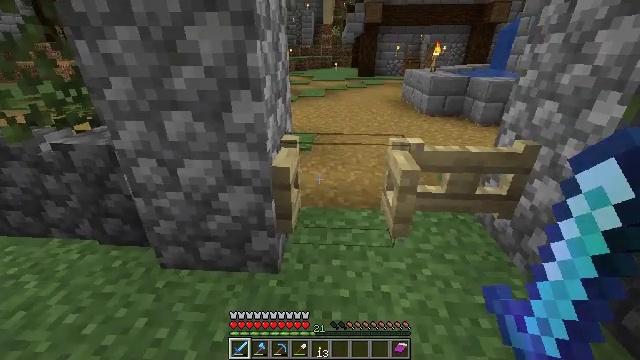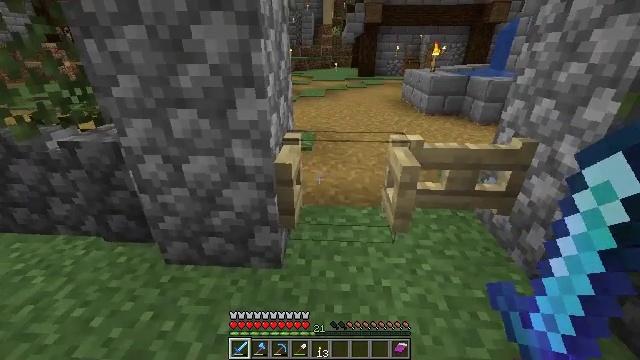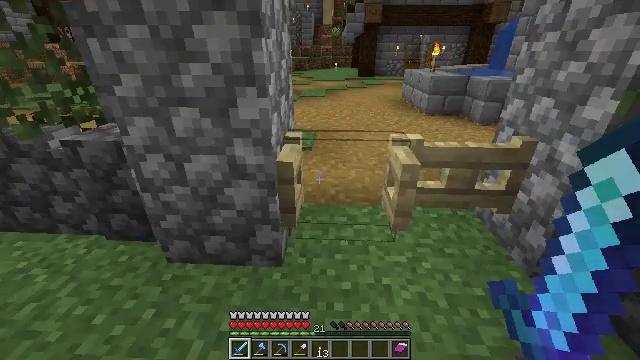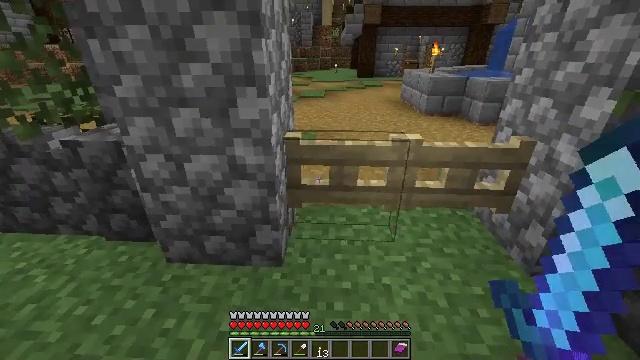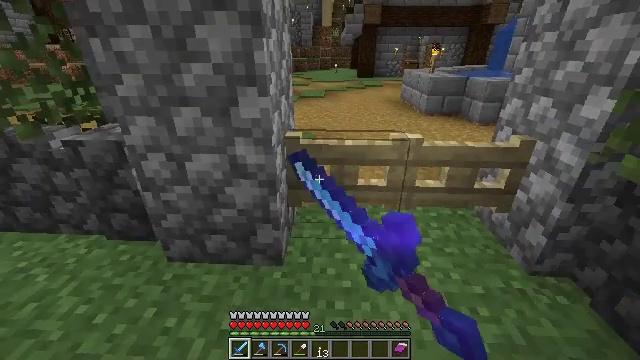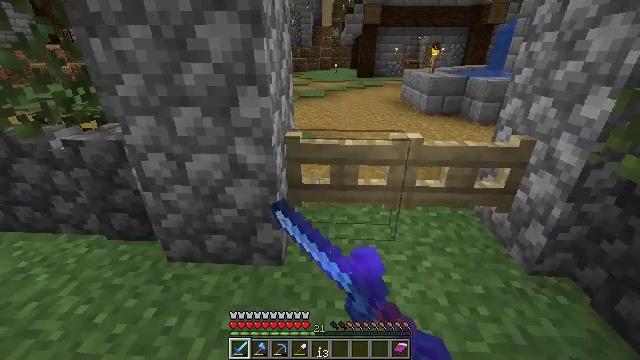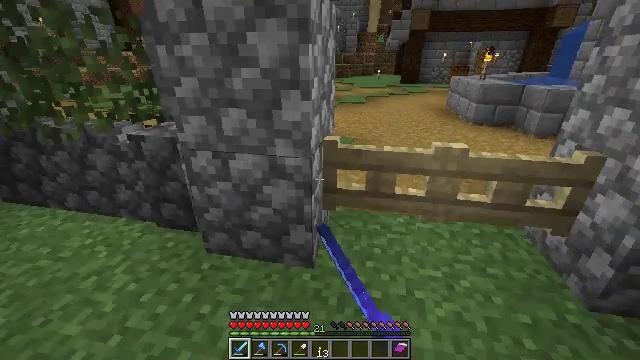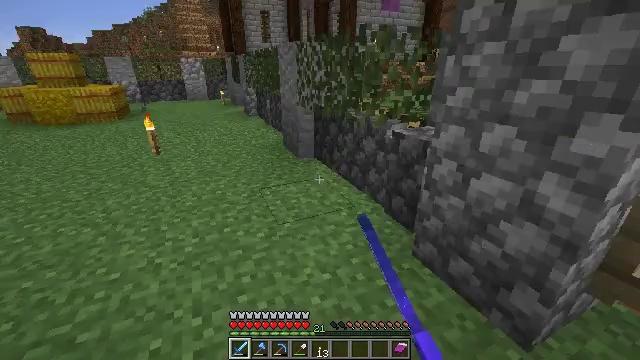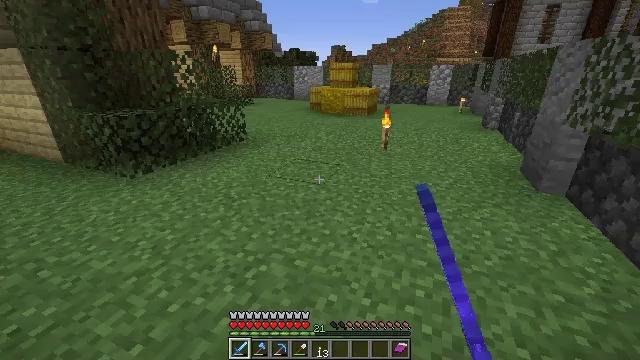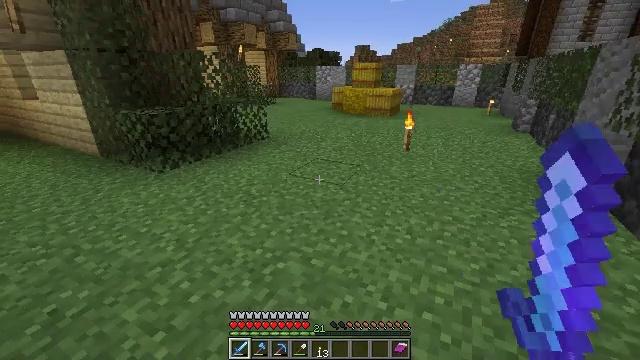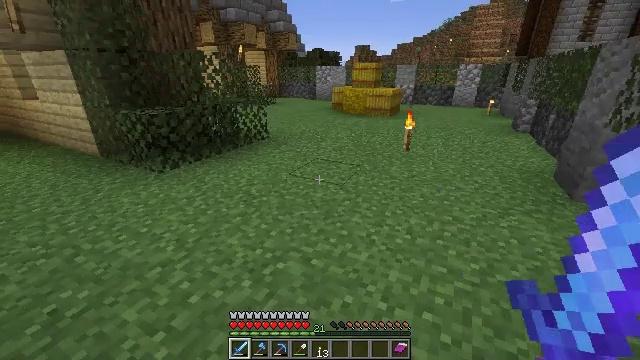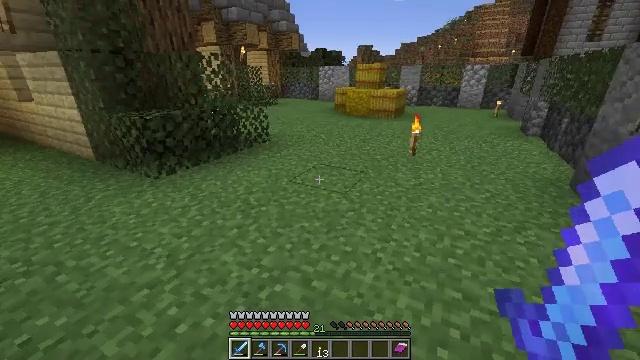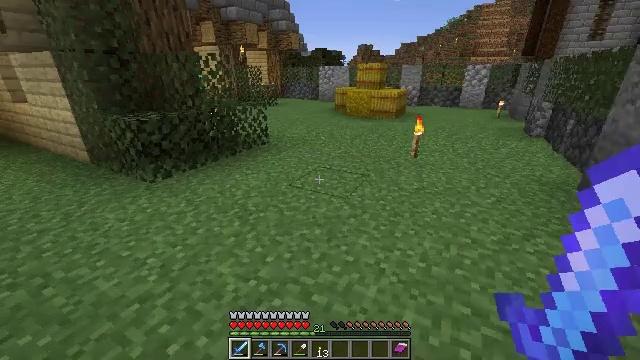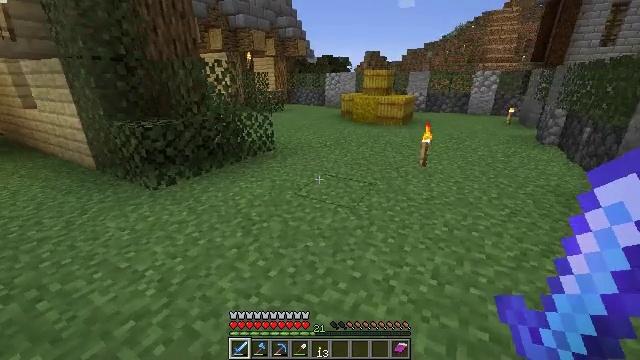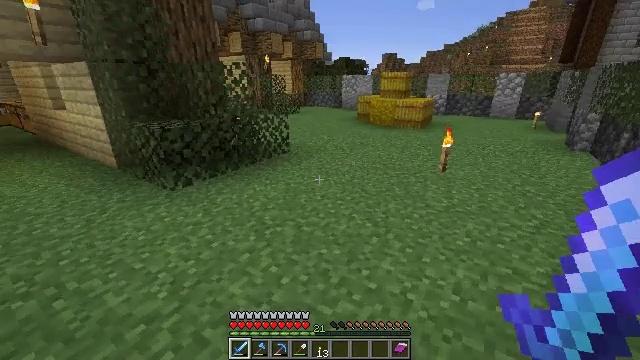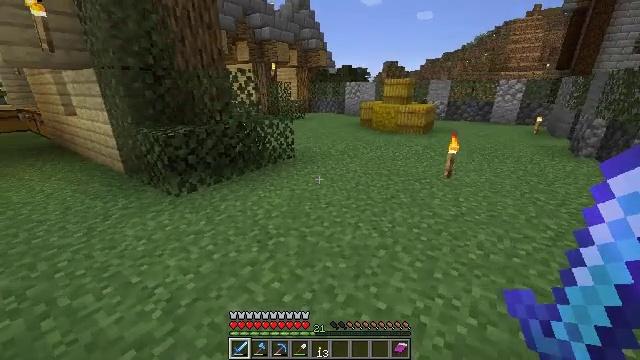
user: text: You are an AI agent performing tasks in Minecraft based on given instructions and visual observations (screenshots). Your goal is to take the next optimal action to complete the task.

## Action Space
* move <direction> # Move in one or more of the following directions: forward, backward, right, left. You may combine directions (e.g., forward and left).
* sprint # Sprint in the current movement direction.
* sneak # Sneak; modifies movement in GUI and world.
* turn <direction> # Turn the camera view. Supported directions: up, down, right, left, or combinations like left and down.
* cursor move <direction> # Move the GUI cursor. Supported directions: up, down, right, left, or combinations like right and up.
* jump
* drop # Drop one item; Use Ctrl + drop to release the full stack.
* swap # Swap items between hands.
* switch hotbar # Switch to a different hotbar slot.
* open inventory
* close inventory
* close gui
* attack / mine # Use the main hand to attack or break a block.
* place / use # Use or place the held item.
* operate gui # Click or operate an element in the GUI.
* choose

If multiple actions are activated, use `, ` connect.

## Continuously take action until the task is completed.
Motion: motion action
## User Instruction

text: Get a lead by crafting string and slimeball together.
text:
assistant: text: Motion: no_op
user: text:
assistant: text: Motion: no_op
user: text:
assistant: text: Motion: use / place
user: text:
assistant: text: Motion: use / place
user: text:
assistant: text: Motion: use / place
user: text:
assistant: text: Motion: turn left and up
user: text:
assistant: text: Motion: turn left and up
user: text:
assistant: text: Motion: turn left and up
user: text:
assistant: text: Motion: turn left
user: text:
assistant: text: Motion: move forward
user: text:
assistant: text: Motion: move forward
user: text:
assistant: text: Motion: move forward
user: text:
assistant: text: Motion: turn left and up
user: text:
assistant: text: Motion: move forward, turn left
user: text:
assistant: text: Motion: move forward
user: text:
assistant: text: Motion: move forward, turn left and up
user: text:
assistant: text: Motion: move forward, turn left and up
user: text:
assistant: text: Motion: move forward, turn left
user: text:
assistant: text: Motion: move forward and move right, turn left
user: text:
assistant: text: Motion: move forward and move right, turn left
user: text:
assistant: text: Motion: move forward and move right, turn left
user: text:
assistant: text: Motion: move forward and move right
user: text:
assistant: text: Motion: move forward and move right
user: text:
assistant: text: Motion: move forward and move right, turn right
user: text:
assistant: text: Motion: move forward and move right, turn right
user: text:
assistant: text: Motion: move forward and move right
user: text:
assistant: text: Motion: move forward and move right
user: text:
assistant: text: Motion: move forward and move right
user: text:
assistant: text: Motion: move forward and move right
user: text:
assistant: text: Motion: move forward and move right